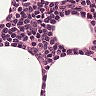
Metastatic tissue present: no